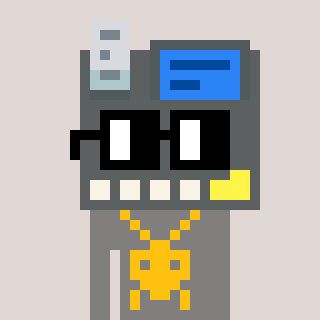
a pixel art character with square black glasses, a cash register-shaped head and a bluegrey-colored body on a warm background